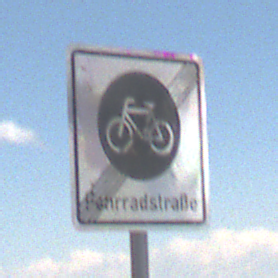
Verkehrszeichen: EndeFahrradstrasse
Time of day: Midday
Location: Outdoor (Nature)
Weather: Clear
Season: NotSpecified
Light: Natural